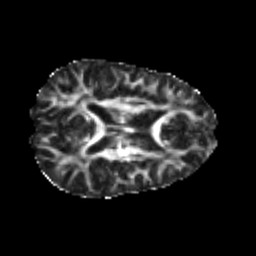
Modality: FA
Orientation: axial
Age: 20
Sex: male
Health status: healthy
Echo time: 0.074 s